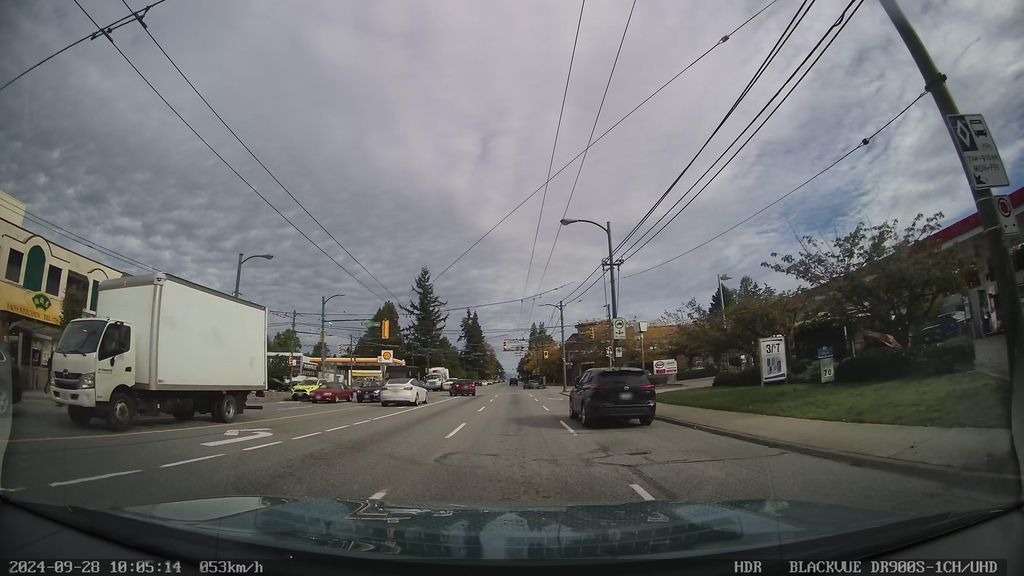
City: vancouver